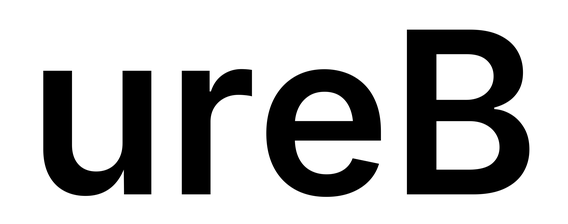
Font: Inter_SemiBold